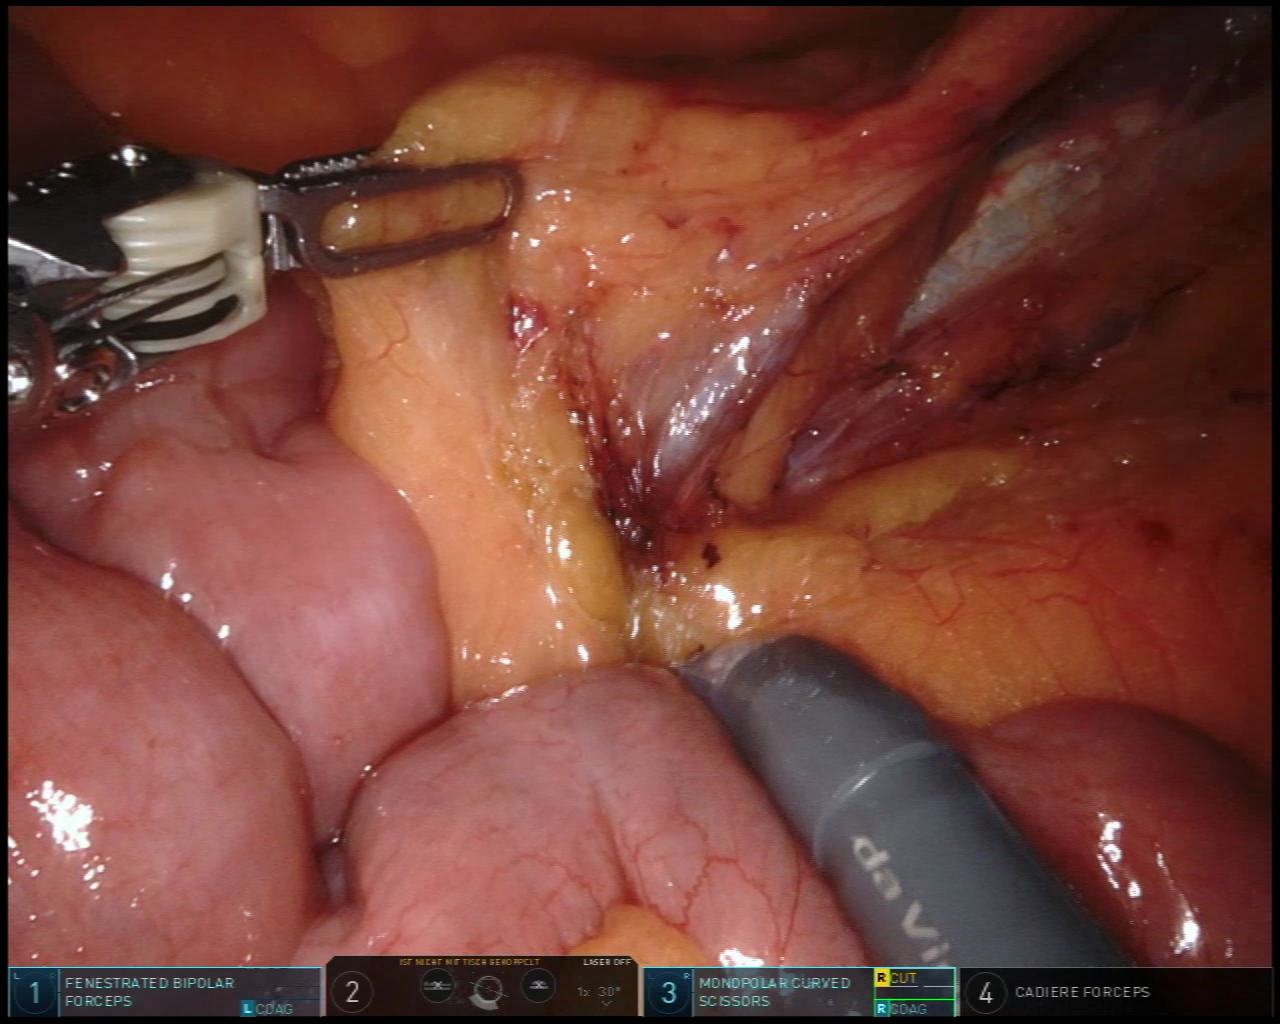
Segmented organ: intestinal_veins
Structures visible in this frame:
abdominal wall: no
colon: no
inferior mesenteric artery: no
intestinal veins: yes
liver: no
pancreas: no
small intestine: yes
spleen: no
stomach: no
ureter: yes
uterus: no
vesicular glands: no